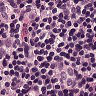
Metastatic tissue present: yes